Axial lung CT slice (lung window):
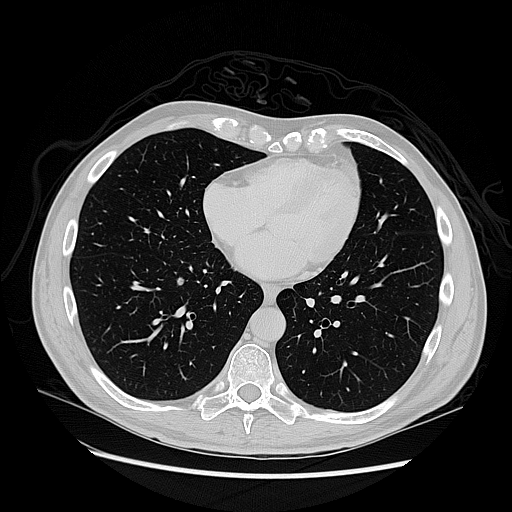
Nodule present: no